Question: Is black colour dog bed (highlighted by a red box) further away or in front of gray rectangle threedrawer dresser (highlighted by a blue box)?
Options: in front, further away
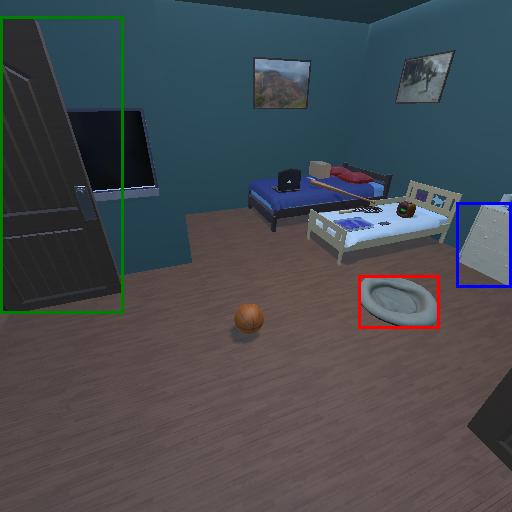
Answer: in front